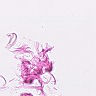
Metastatic tissue present: no